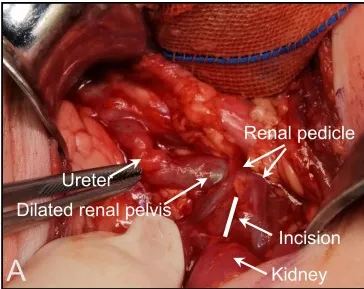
(A) The renal pelvis was incised transversely between two branch vessels along the middle and lower pole of the left kidney.
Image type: medical_photograph (other_medical_photograph)